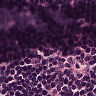
Metastatic tissue present: no